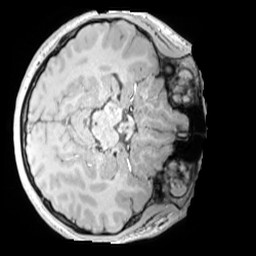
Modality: MP2RAGE
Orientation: axial
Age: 11
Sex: female
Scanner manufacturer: siemens
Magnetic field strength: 3 T
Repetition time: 4 s
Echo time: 0.00303 s